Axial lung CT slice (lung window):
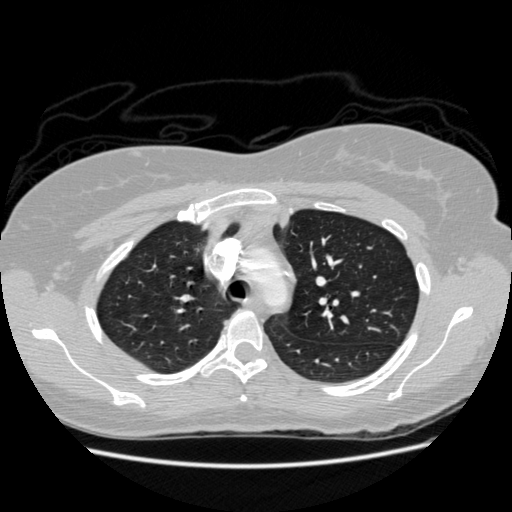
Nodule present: no